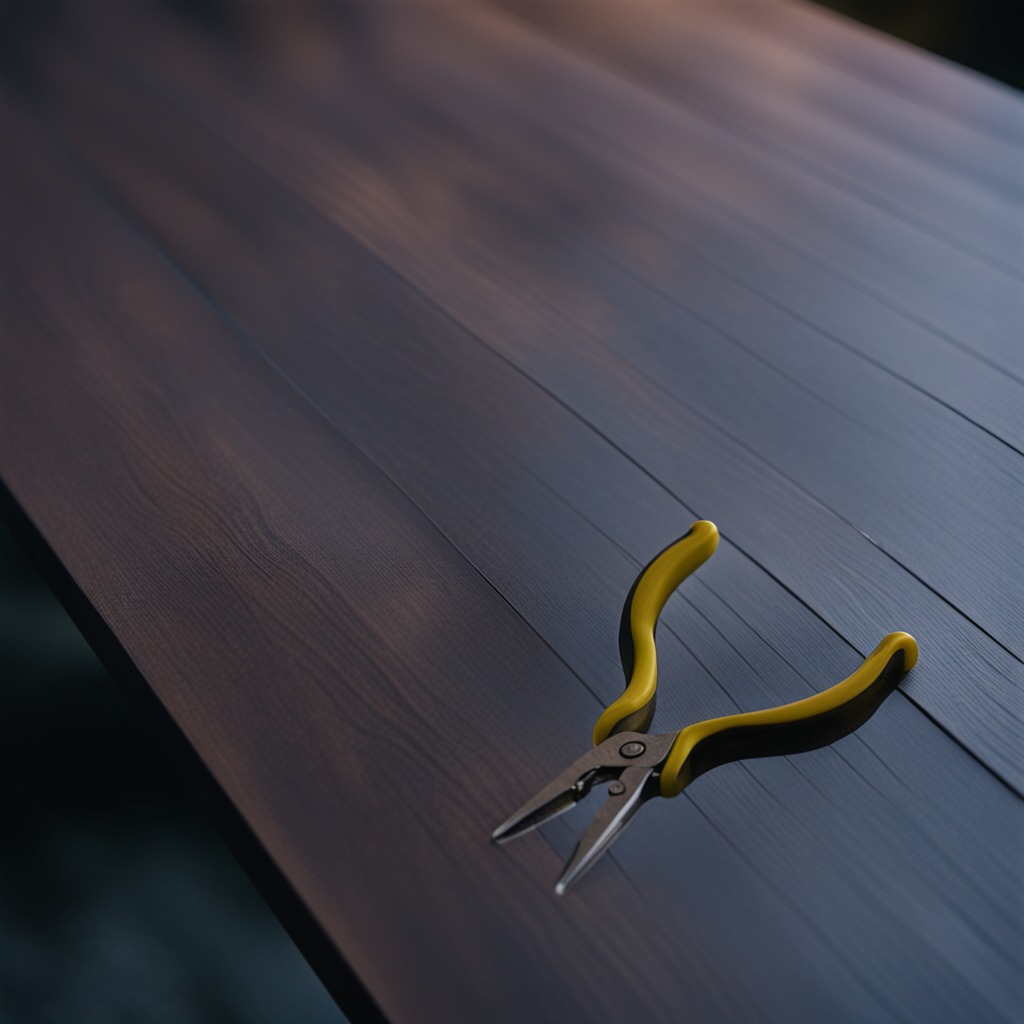
A plier is lying on a table with faint burn marks in a small garage at twilight.